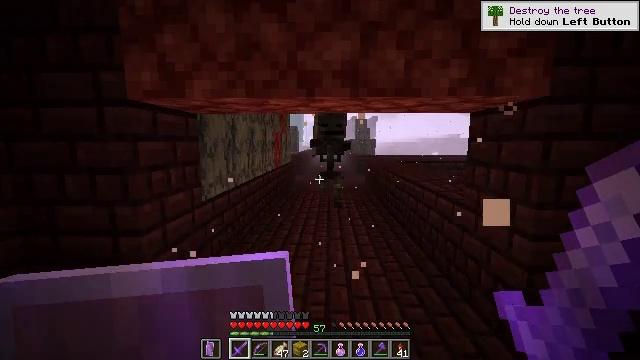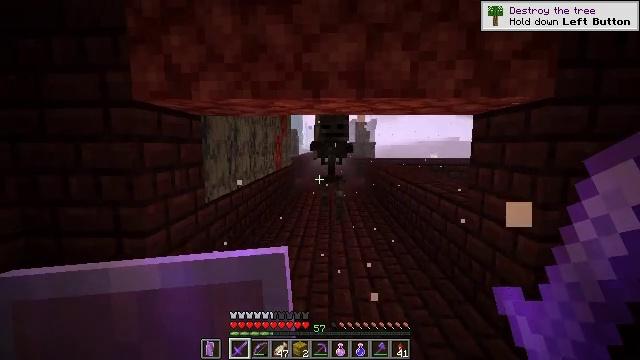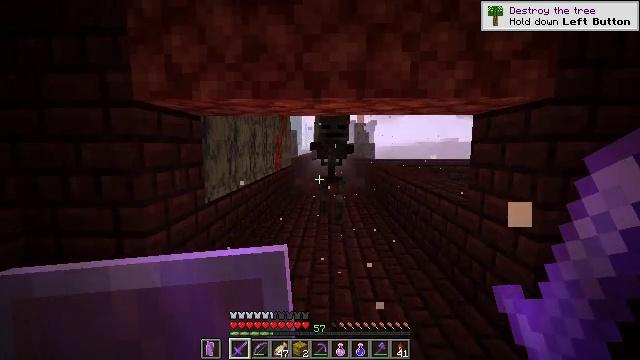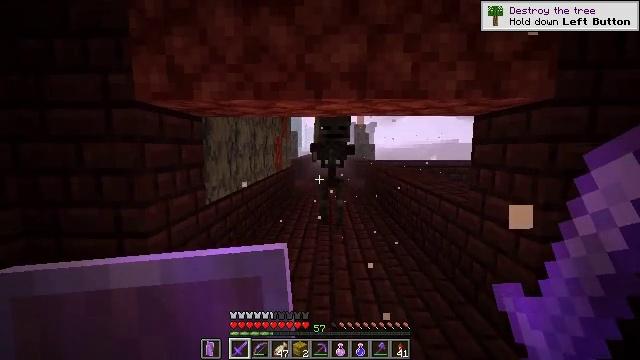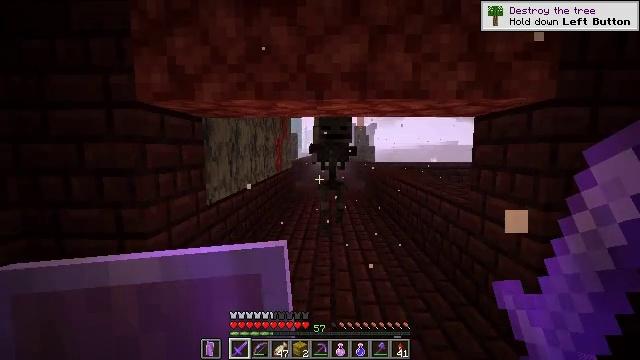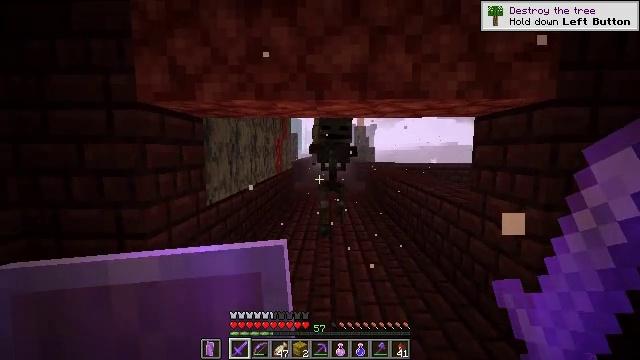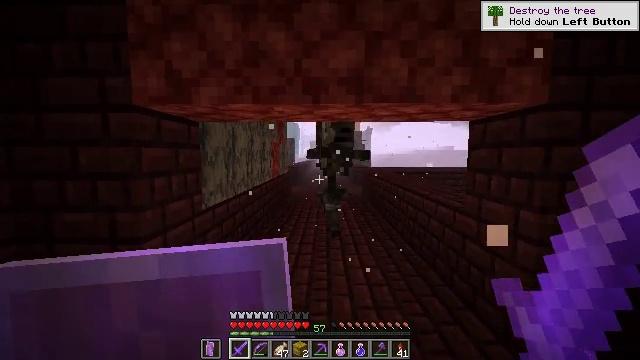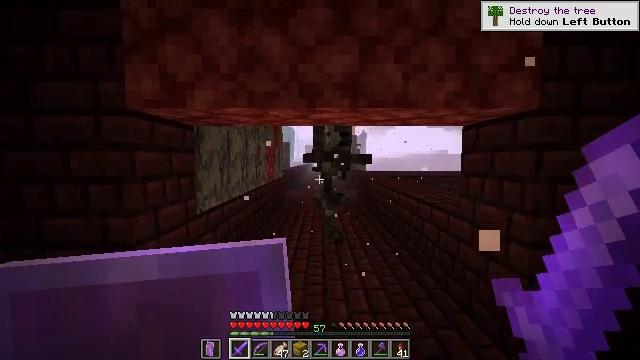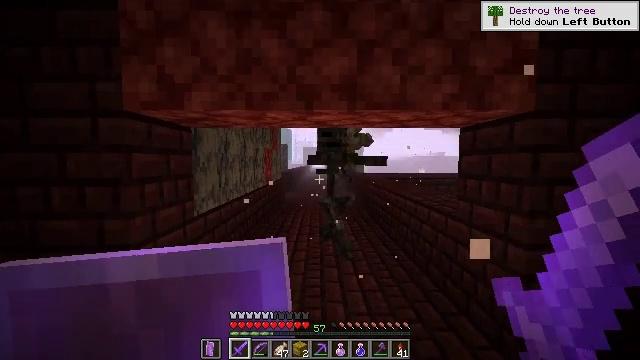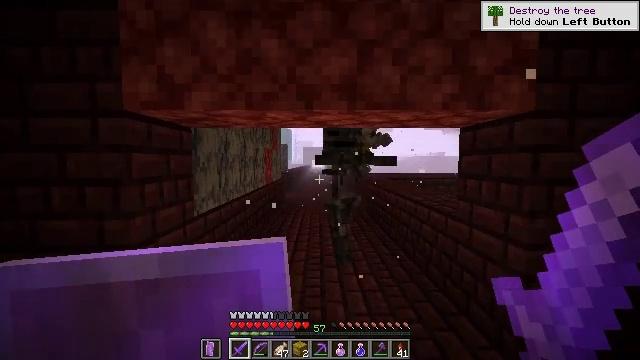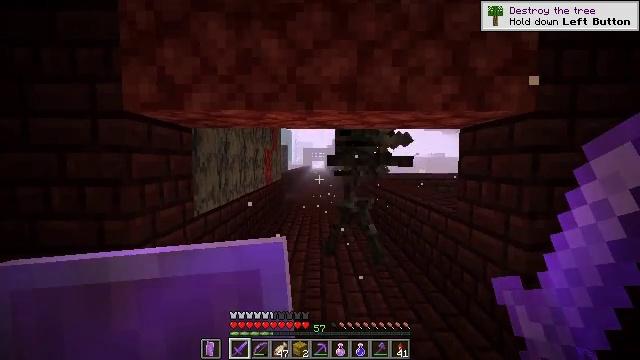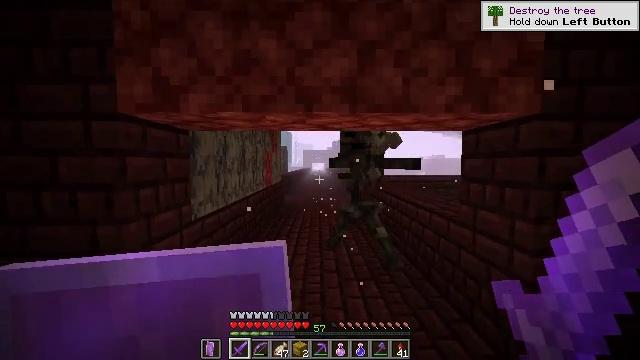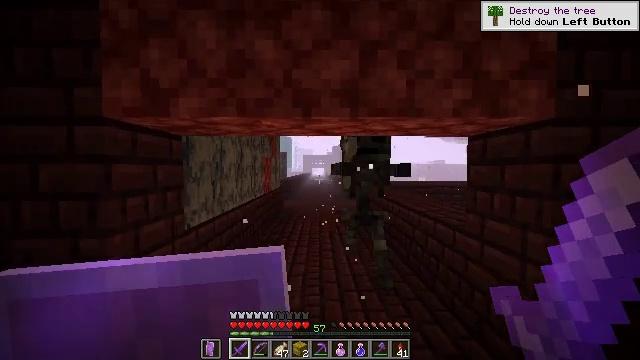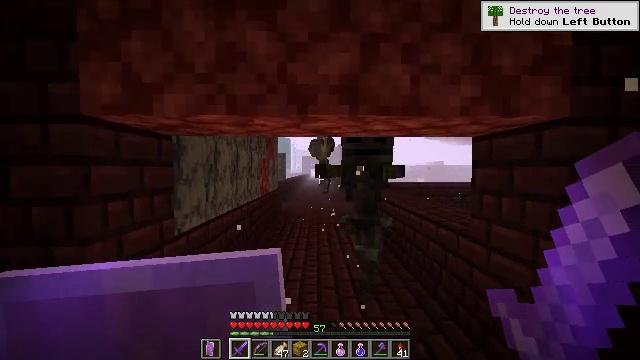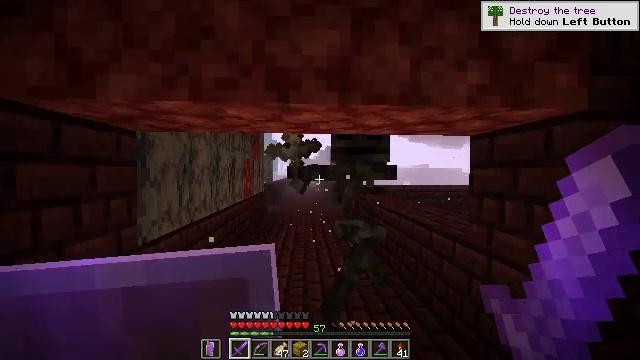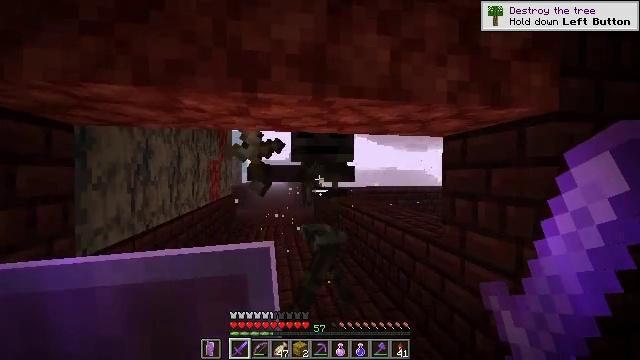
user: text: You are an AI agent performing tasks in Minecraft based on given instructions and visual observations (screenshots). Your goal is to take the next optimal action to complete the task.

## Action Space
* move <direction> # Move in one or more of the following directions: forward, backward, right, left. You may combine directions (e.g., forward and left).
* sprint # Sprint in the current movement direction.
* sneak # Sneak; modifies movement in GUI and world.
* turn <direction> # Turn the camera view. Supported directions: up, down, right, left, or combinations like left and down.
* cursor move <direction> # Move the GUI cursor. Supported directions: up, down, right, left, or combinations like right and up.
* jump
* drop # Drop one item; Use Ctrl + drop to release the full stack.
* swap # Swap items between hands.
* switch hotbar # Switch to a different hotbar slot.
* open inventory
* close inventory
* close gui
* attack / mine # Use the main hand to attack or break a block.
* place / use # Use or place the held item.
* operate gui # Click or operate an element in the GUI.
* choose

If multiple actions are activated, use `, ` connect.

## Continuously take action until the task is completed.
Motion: motion action
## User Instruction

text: Hunt the wither skeleton.
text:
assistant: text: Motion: no_op
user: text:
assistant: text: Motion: no_op
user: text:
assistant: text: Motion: no_op
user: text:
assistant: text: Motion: no_op
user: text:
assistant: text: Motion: no_op
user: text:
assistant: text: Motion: no_op
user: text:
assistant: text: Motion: turn right
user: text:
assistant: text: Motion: no_op
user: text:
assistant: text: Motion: no_op
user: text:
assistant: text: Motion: no_op
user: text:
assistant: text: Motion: move forward
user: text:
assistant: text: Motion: move forward, turn up
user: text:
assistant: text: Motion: move forward
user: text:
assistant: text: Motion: move forward, turn right
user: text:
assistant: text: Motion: turn right
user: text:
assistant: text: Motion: turn right
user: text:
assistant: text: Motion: turn right
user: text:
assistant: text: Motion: no_op
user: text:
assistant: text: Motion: no_op
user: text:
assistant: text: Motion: no_op
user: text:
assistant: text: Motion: turn left
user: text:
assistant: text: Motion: turn left
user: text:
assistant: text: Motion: no_op
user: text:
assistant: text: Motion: turn left
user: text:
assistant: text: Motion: turn left
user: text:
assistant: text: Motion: turn left
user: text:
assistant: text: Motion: no_op
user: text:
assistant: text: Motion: no_op
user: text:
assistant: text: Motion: attack / mine
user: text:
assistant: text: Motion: attack / mine